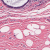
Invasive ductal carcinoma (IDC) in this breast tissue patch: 0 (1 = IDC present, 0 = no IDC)